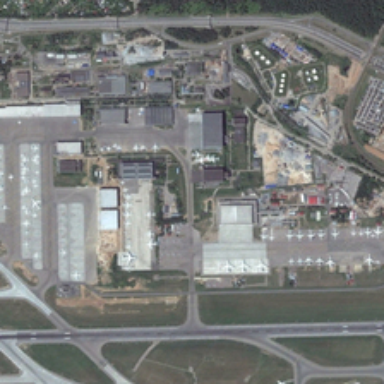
Many planes are in an airport near some buildings and many green trees .